Question: When I try to make an array with UIImageView s declared as '@IBAction' I receive the "Cannot use instance member within property initializer, property initializers run before self is available" compiler error. How do I workaround this?

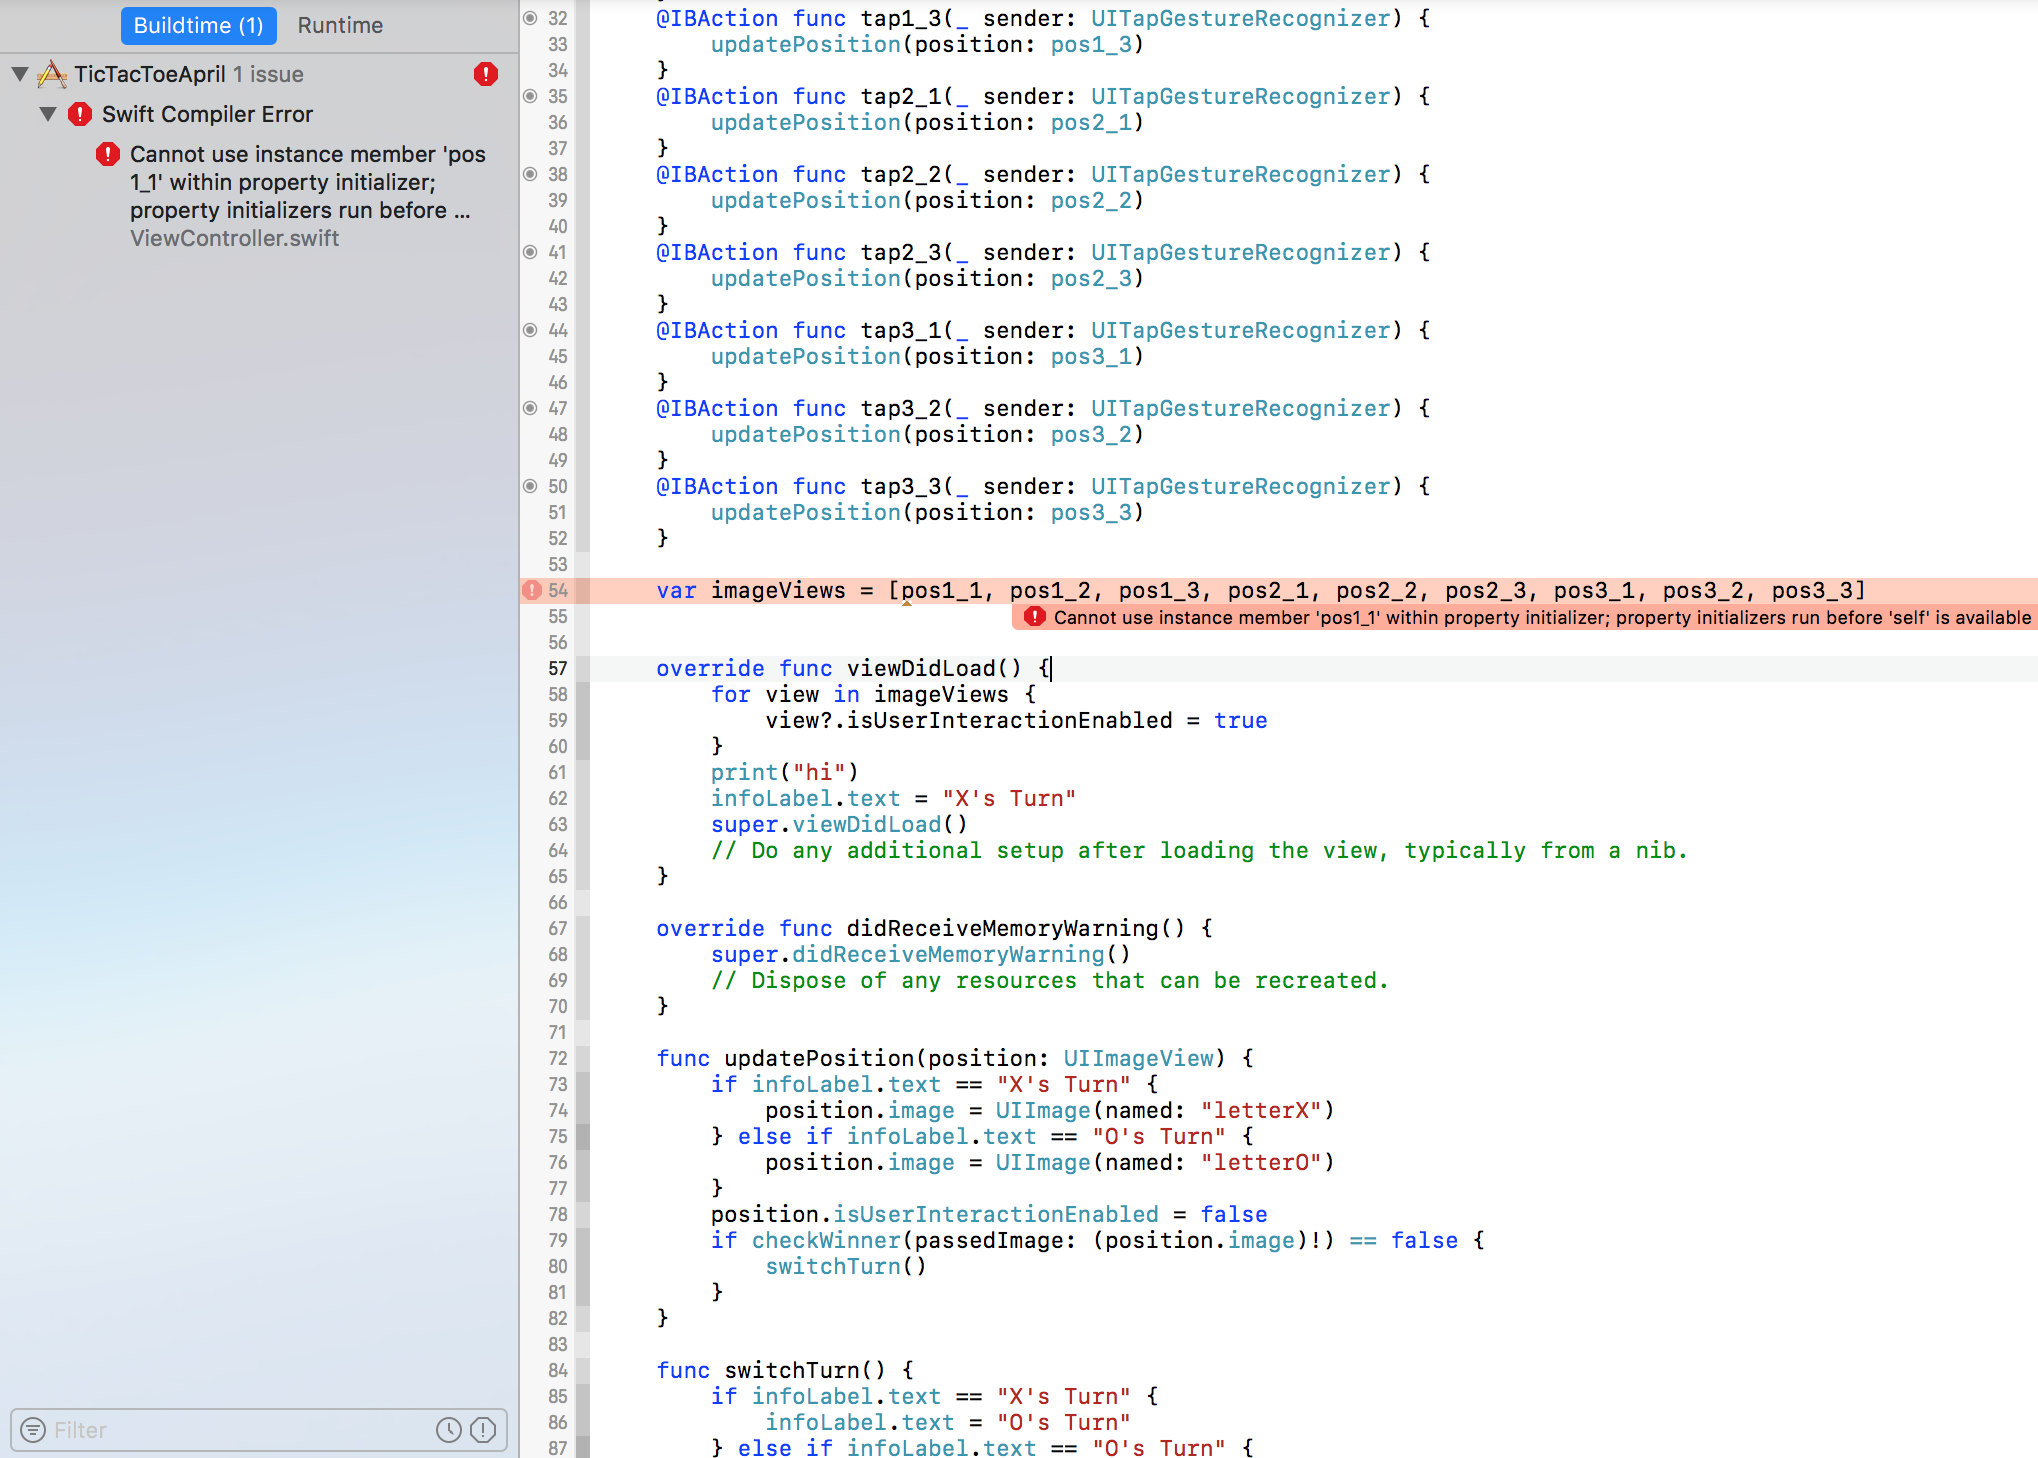
Answer: As the error explains, you can't use instance members when you initialize the property outside of a method at the class level. Leave your array initializer at the class level and add your properties to it within a method.
'''
var imageViews = [UIImageView]()
override func viewDidLoad(){
imageViews = [pos_1,pos2]
//or
imageViews.append(pos_1)
imageViews.append(pos_2)
}
'''